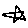
Label: star